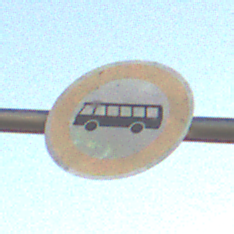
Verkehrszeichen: VerbotKraftomnibusse
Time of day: SunriseSunset
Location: Outdoor (Nature)
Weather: PartlyCloudy
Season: NotSpecified
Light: Natural